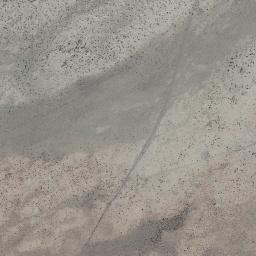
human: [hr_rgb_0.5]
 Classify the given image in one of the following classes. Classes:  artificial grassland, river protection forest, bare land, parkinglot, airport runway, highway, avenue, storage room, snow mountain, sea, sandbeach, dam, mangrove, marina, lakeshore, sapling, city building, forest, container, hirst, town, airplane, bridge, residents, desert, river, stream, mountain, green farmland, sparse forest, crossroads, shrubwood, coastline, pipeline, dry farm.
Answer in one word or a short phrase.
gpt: bare land